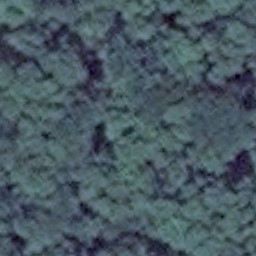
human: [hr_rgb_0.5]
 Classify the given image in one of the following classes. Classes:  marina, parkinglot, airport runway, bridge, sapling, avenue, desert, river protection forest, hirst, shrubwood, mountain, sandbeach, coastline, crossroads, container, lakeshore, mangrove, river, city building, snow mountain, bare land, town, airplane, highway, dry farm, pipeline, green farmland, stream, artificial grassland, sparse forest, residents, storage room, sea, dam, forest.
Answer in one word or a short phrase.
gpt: forest